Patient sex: M
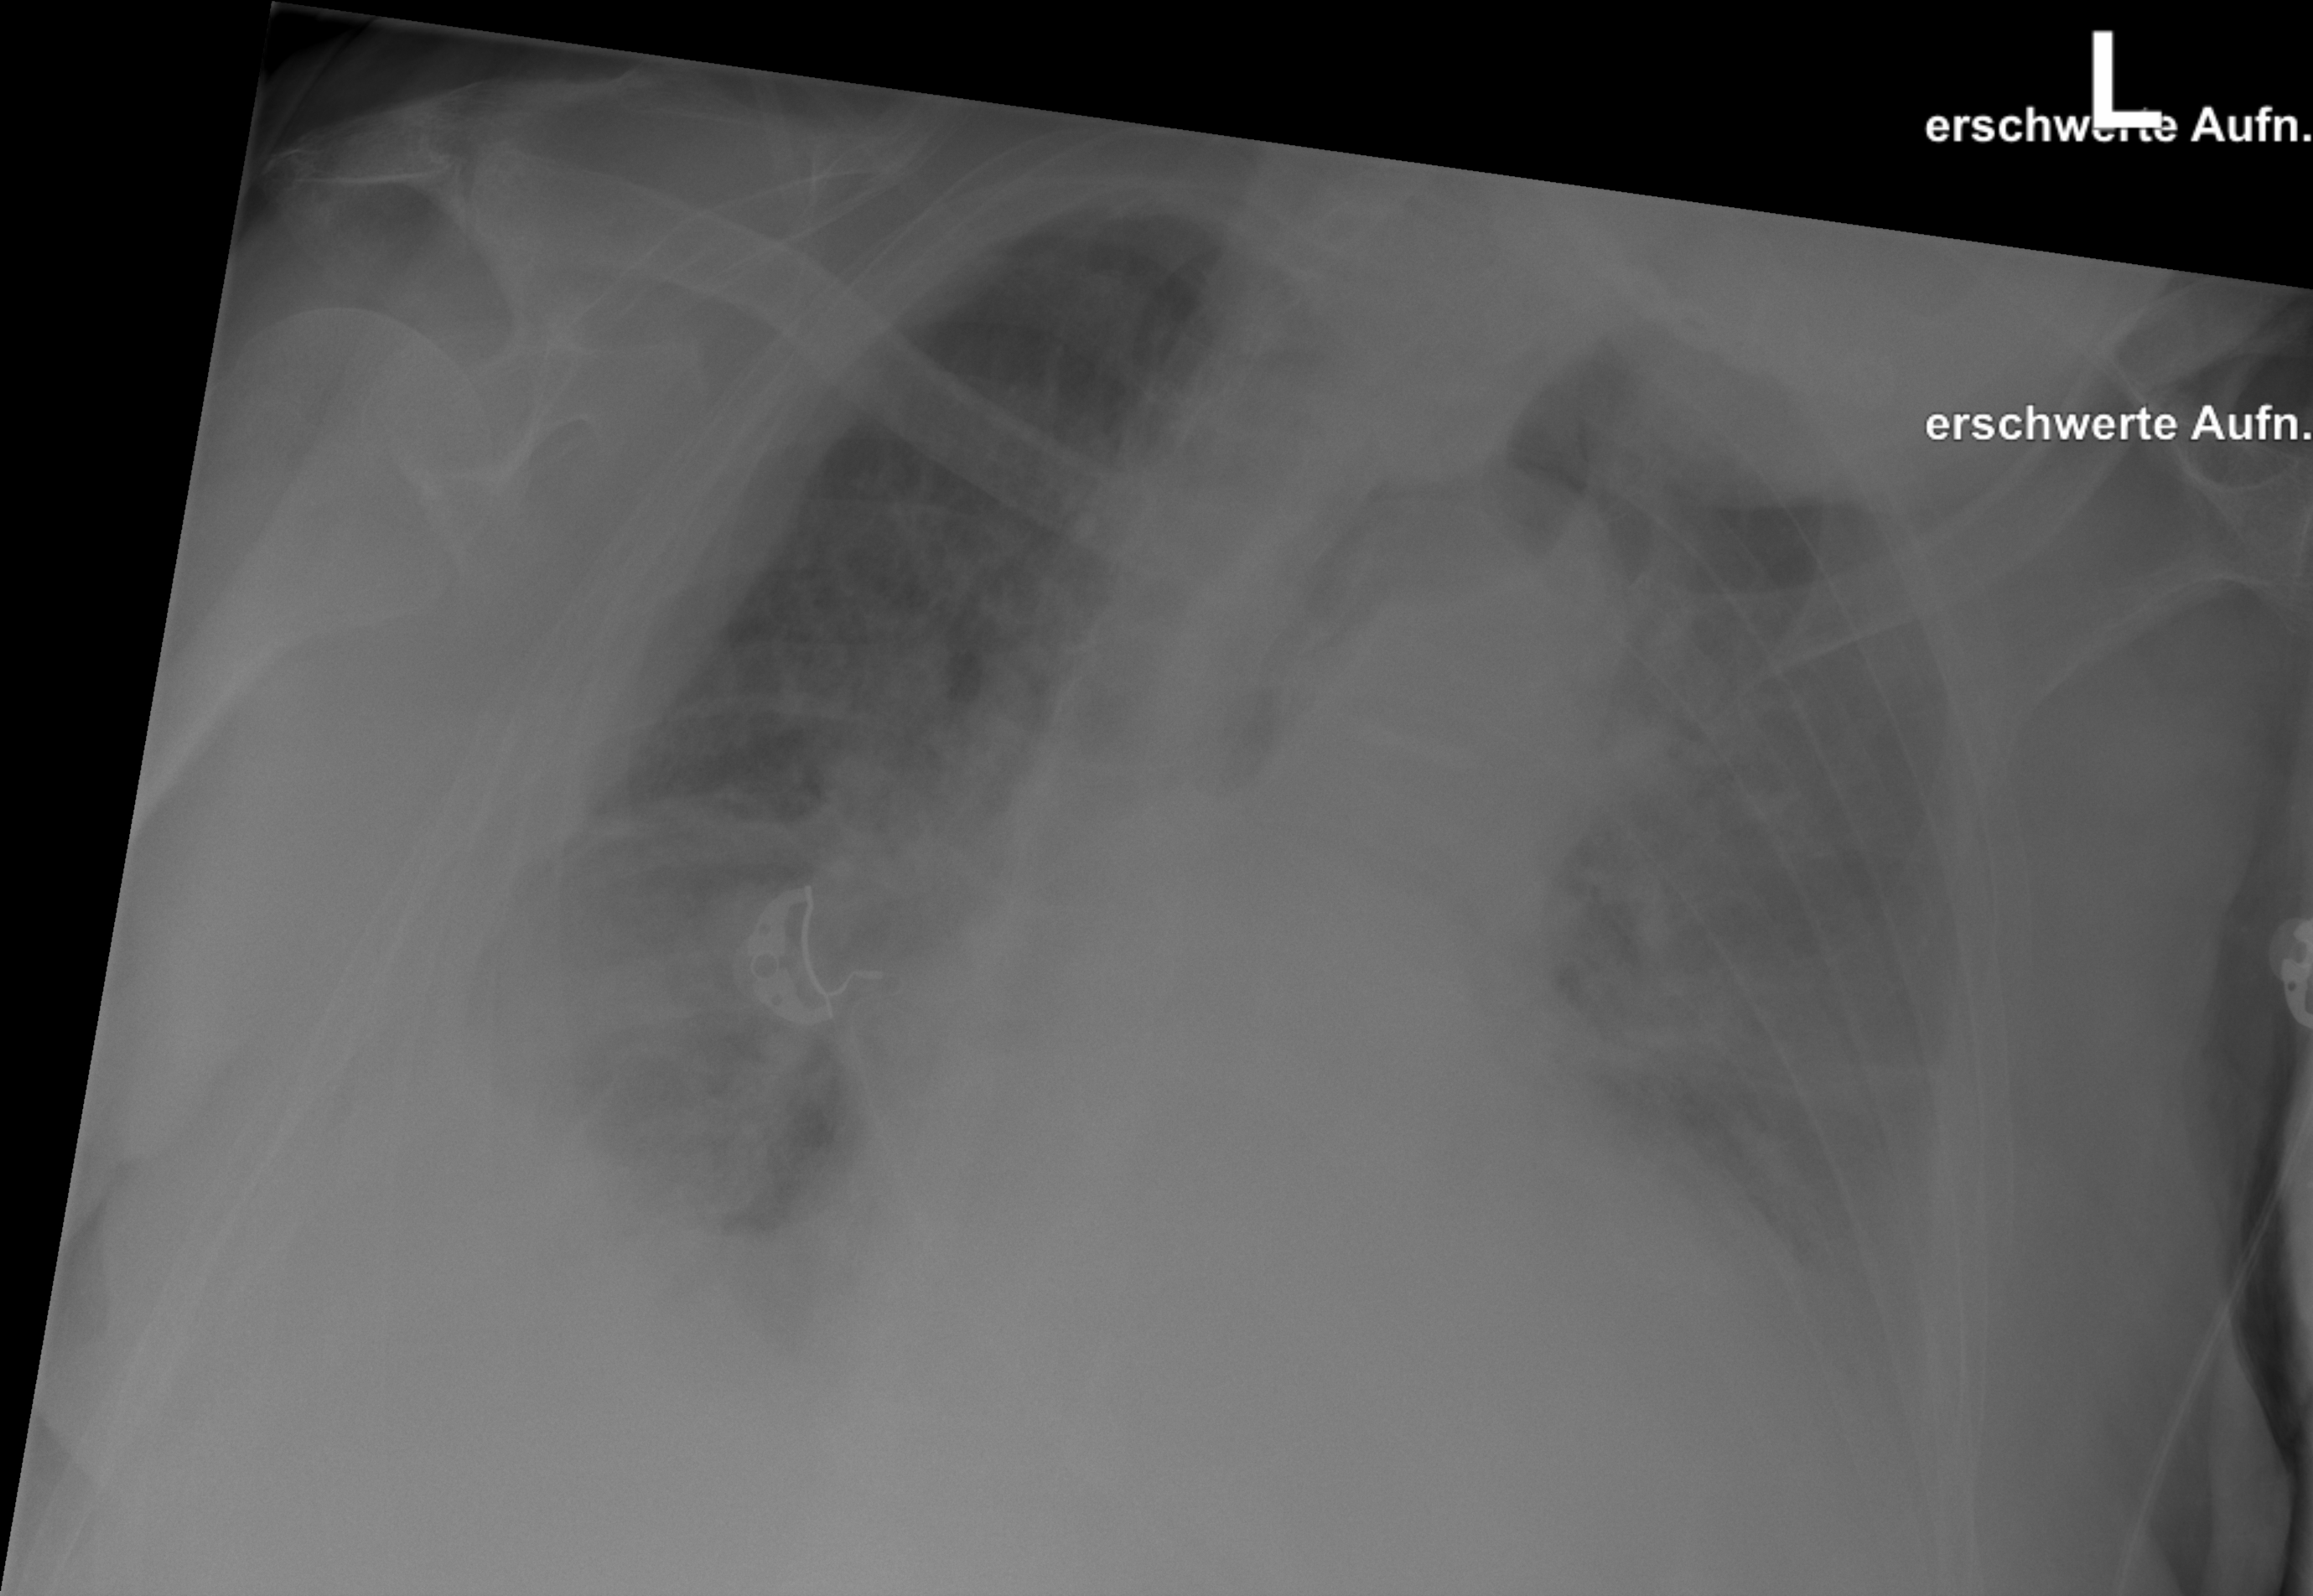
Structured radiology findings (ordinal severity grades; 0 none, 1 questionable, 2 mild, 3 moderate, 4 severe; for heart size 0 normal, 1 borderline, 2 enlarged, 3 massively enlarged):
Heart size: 3
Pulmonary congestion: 2
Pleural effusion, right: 3
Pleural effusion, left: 3
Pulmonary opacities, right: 0
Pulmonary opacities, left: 2
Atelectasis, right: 3
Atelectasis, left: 2